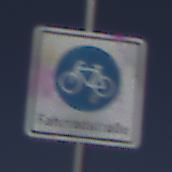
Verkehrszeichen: BeginnFahrradstrasse
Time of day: MorningAfternoon
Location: Outdoor (Nature)
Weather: Clear
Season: NotSpecified
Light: Natural